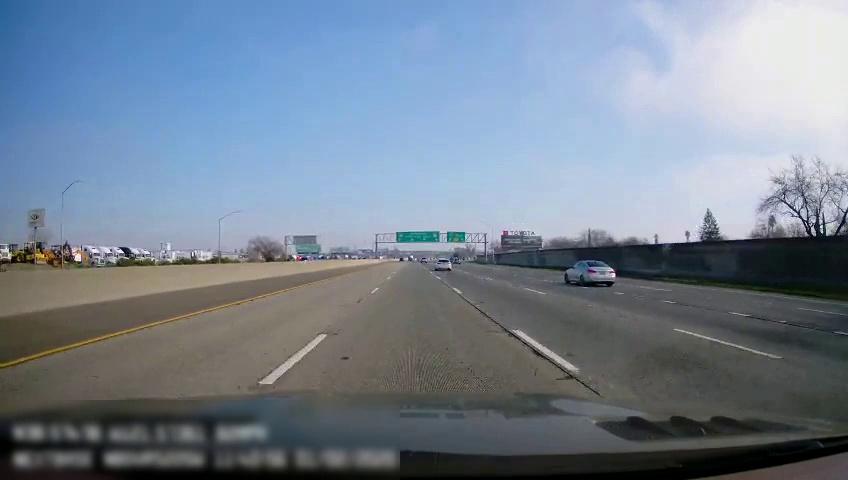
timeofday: Day
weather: Sunny
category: Drivable Space
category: Vehicles | Car
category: Vehicles | SUV
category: Lanes | Current Lane
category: Lanes | Current Lane
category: Lanes | Current Lane
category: Lanes | Alternate Lane
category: Lanes | Alternate Lane
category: Lanes | Alternate Lane
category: Traffic | Signs
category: Traffic | Signs
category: Traffic | Signs